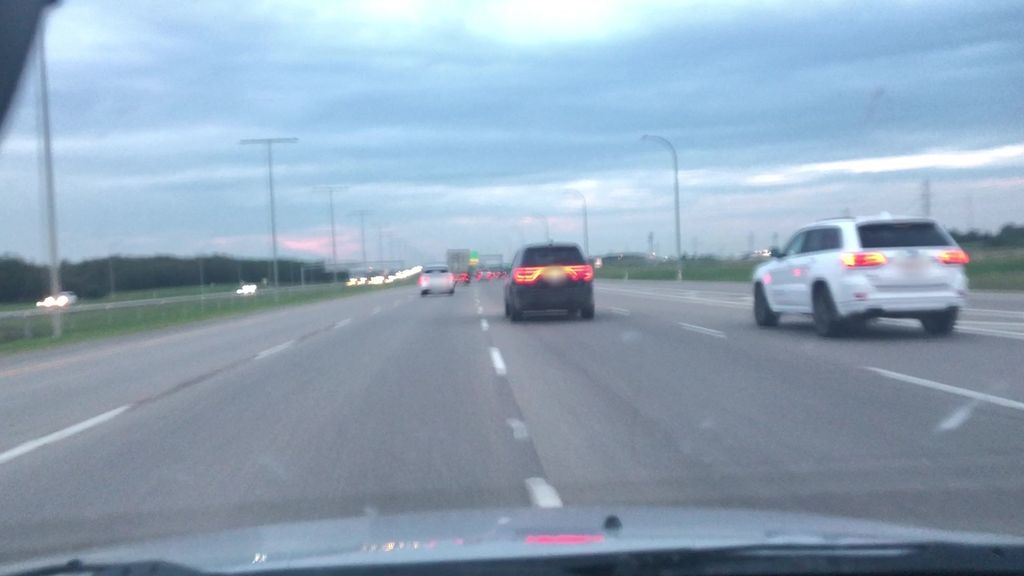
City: edmonton